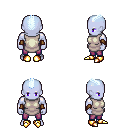
a pixel art fantasy rpg character, male body template, dark elf, purple skin, white tunic, magenta pants, white cyan short mohawk hairstyle, cloth bracers, gold boots, four views (front, back, left, right), 2x2 character sprite sheet, small pixel art, hard edges, no anti-aliasing